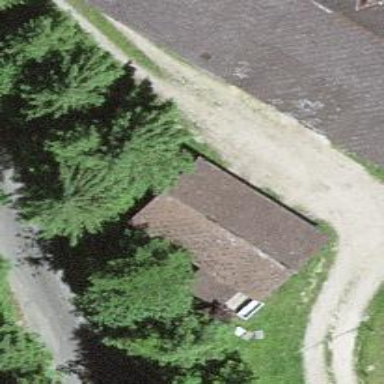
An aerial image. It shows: Barn.